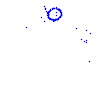
Particle: proton